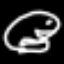
Label: frog